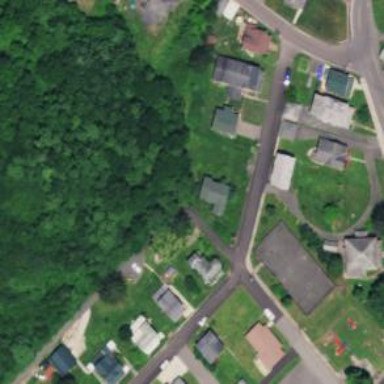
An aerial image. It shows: Alley classified as service road.